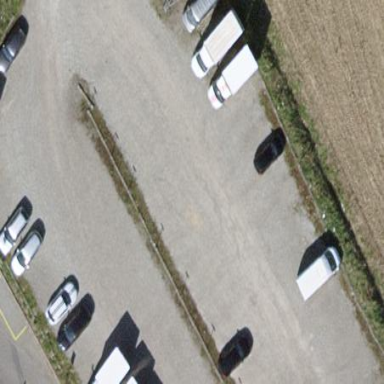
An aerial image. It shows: Unpaved service road used as parking aisle.